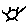
Label: sun